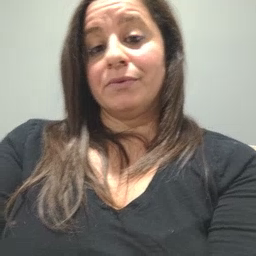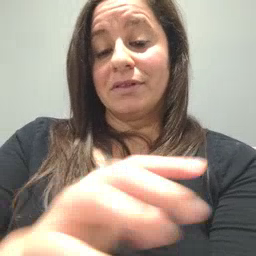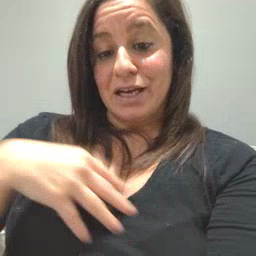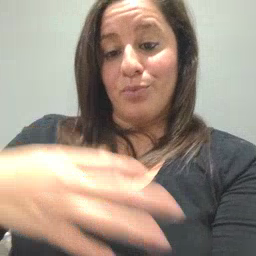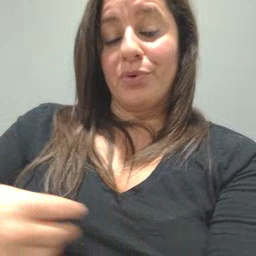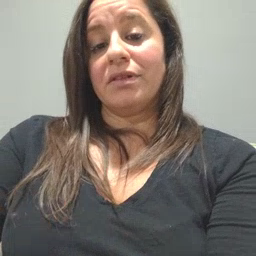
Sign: zebra